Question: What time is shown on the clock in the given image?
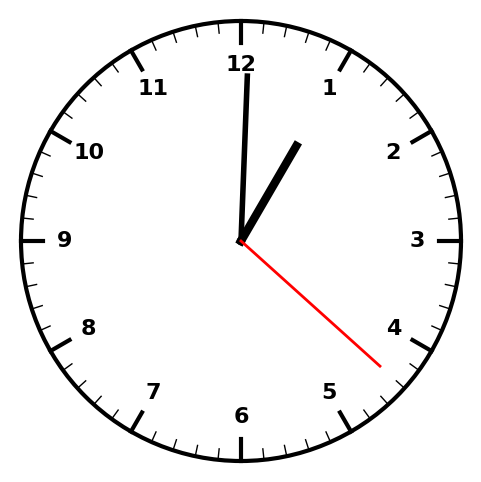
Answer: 01:00:22